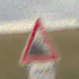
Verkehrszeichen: Gefaelle10
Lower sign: LaengeEinerStrecke4
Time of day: SunriseSunset
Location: Outdoor (Nature)
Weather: PartlyCloudy
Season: NotSpecified
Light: Natural